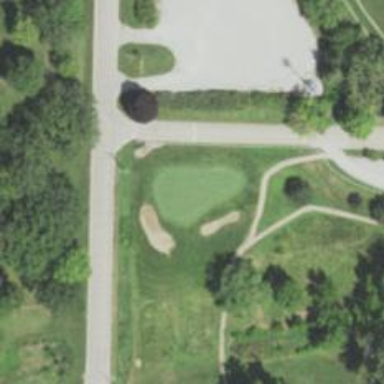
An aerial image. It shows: View of golf hole.